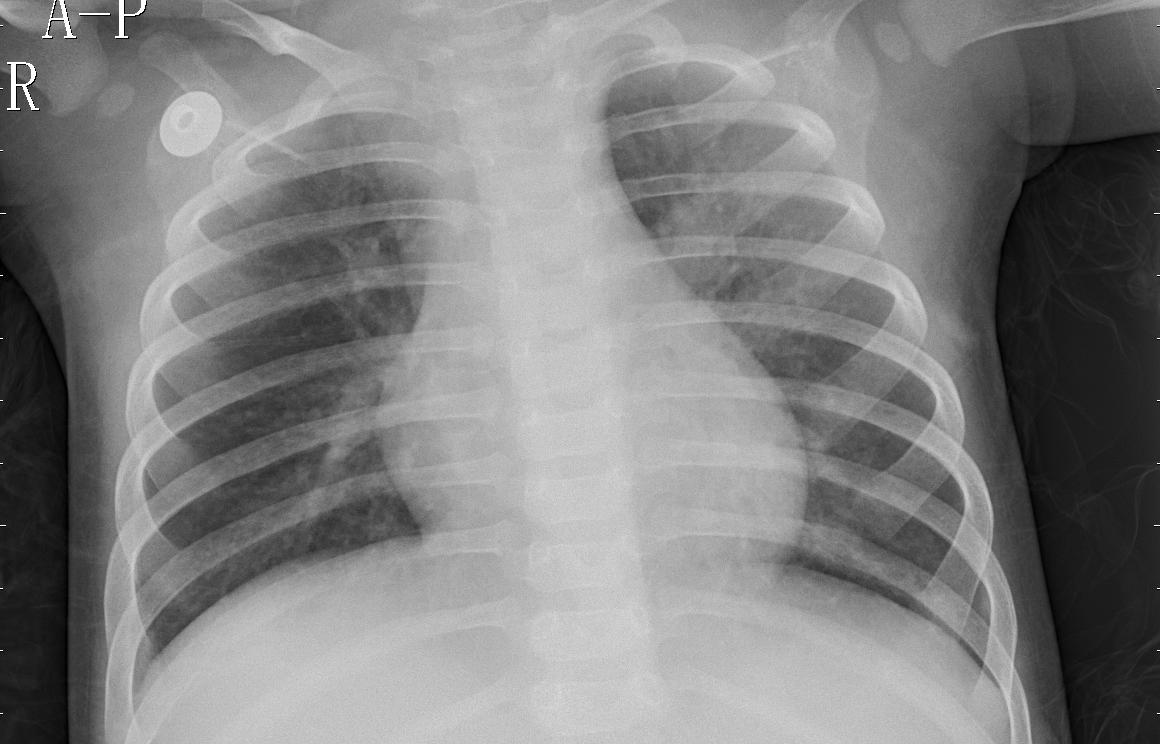
Diagnosis: PNEUMONIA